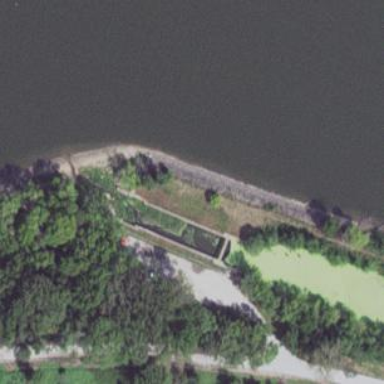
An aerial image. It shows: Lock gate on waterway.